Field crop: maize
Growth stage: 1
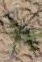
Species: salsola